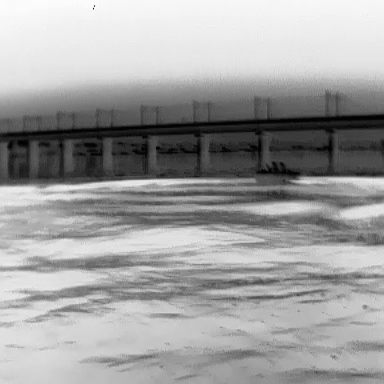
There is a canoe in the infrared image.